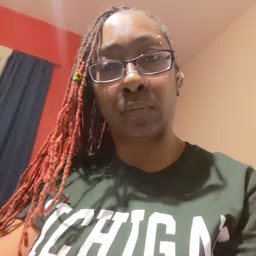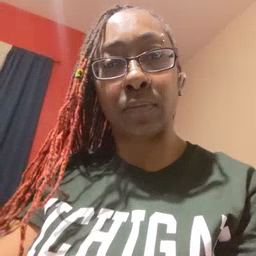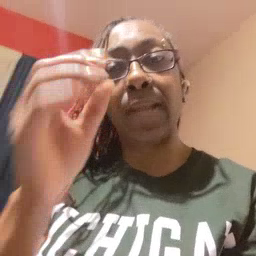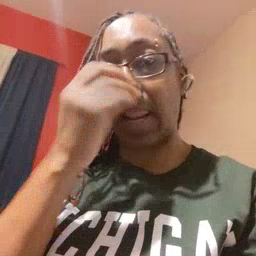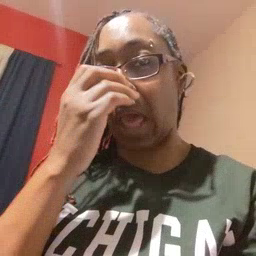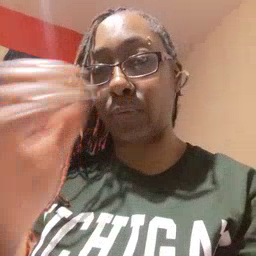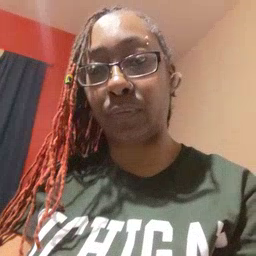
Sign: clown